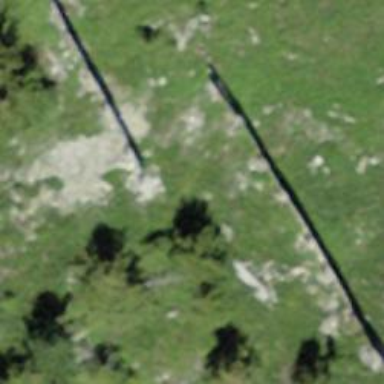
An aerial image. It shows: Snow fence that is man-made.